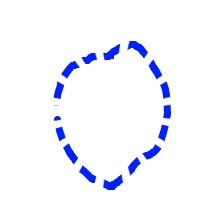
Shape: circle